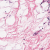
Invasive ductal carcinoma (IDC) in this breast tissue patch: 0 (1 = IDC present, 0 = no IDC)